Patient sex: F
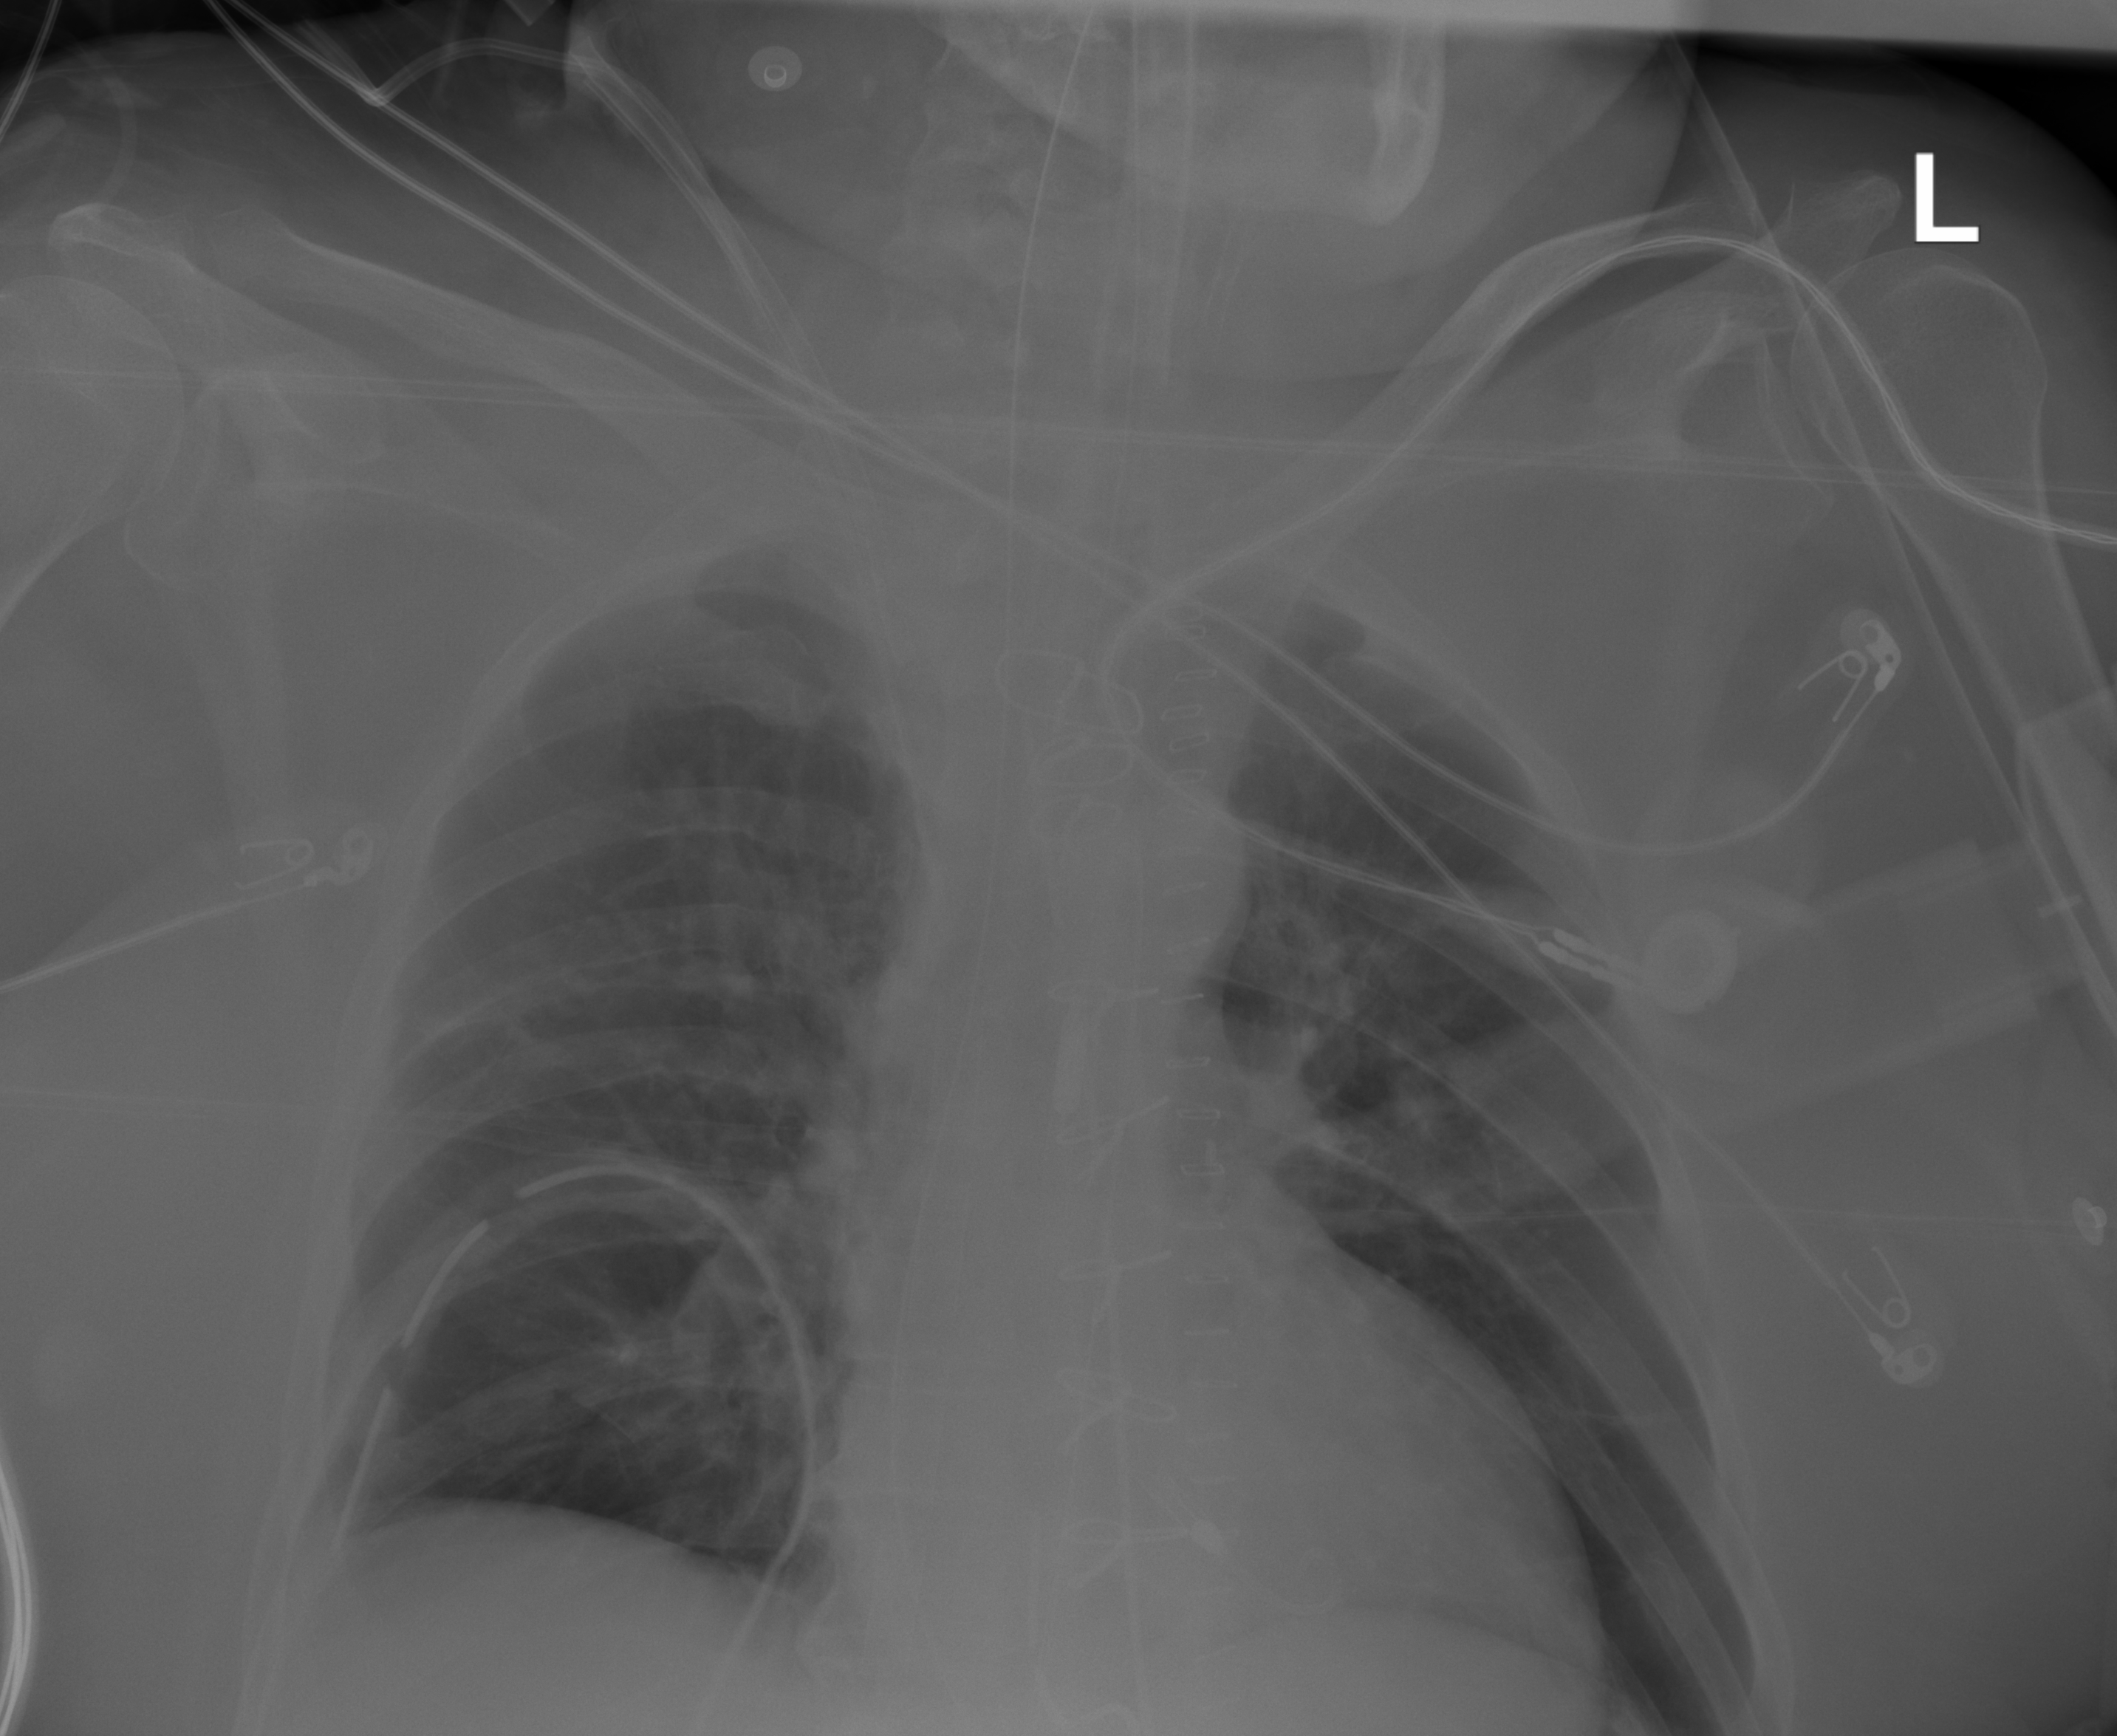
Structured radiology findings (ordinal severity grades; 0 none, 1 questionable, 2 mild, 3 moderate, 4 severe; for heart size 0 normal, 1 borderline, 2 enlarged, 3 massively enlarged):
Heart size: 0
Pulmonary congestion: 2
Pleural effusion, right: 0
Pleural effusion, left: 0
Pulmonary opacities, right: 0
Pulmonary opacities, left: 0
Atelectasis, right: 0
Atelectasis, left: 0